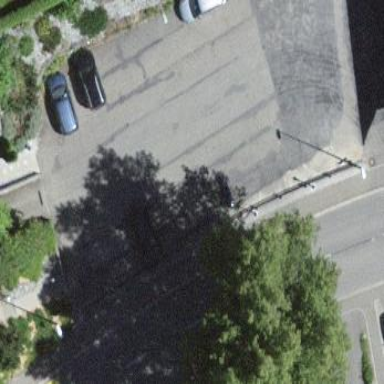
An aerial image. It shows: Parking area.